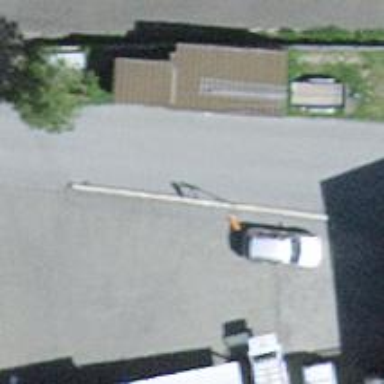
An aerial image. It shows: Pole supporting roof covering pipeline marker.